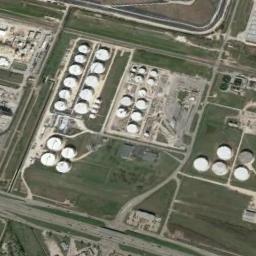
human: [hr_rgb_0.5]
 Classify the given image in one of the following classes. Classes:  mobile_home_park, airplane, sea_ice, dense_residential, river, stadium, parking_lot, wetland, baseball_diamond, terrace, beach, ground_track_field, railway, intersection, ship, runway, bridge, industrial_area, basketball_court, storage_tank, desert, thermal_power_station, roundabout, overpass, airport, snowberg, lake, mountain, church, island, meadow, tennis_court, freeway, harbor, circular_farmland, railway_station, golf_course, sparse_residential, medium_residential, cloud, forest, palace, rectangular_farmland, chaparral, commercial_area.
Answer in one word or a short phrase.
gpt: storage_tank